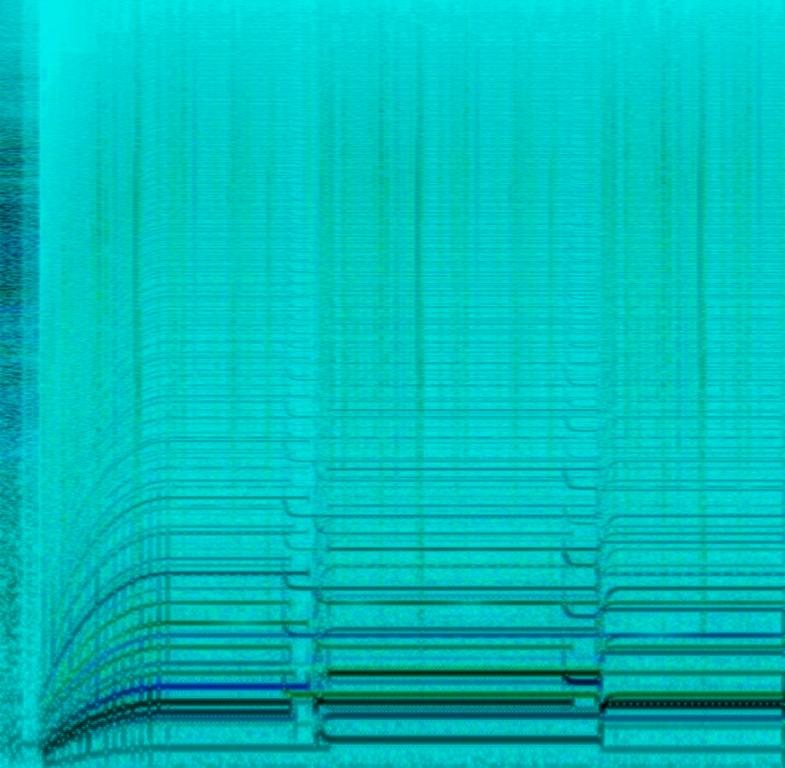
This is a synthwave music piece. It is an instrumental piece. There is an analog sounding synth playing a mellow tune. An overall feeling of nostalgia can be felt from this piece. It could be used in the soundtrack of a drama movie that is about a protagonist who cannot adapt to modernity.